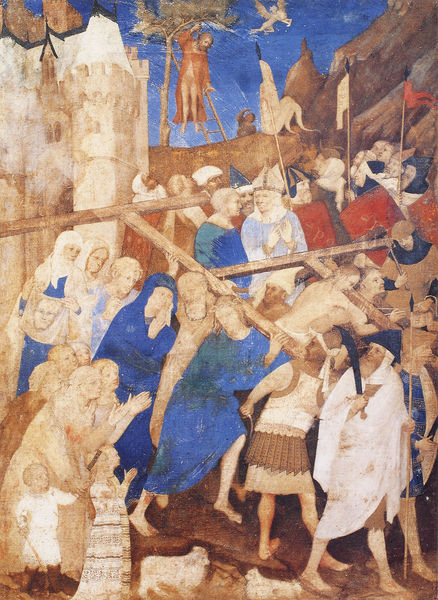
Titel: Gebetbuch des Herzogs von Berry
Künstler: Jacquemart de Hesdin
Institution: Paris, Musée du Louvre
Schlagwörter: baum, berg, blau, gemälde, himmel, mann, menschen, stadt, holz, hut, szene, weiss, zeichnung, hund, hunde, rot, bibel, mord, stein, tod, tragen, kinder, apfel, fahnen, fahne, leiter, soldaten, tor, kreuz, aufruhr, säbel, soldat, beten, römer, kreuze, jesus, leid, mittelalter, fresko, menscen, grabtuch, passion, kreuzweg, sadt, stadz, mann+, jesus blau, mann am galgen